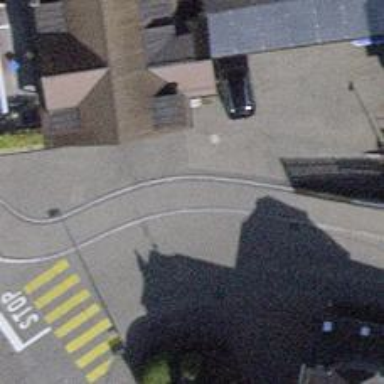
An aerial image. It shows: Asphalt sidewalk along the footway.